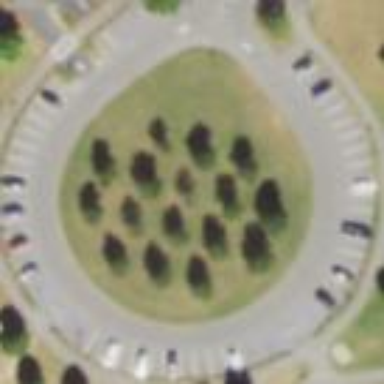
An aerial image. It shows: Parking area.